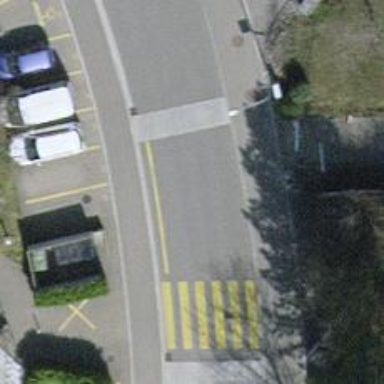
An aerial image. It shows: Uncontrolled crossing on the road.